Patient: sex M, age 65
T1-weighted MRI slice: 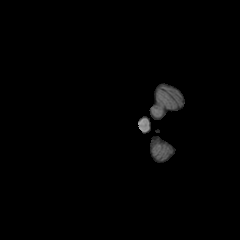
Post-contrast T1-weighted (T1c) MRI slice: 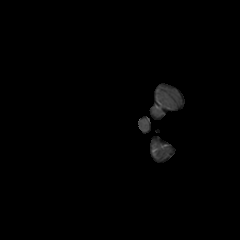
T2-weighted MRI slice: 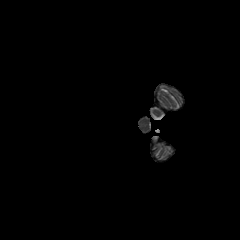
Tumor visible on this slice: no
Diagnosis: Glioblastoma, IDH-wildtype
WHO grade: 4